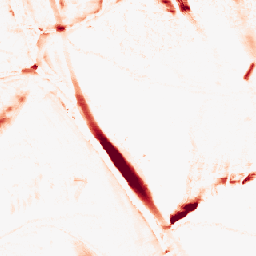
Category: morphological
Decomposition family: morphological_ellipse
Decomposition parameters: operation: opening
width: 10
height: 30
Upsampling method: nearest
Upsampling parameters: scale: 8
Upsampling scale: 8